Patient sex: M
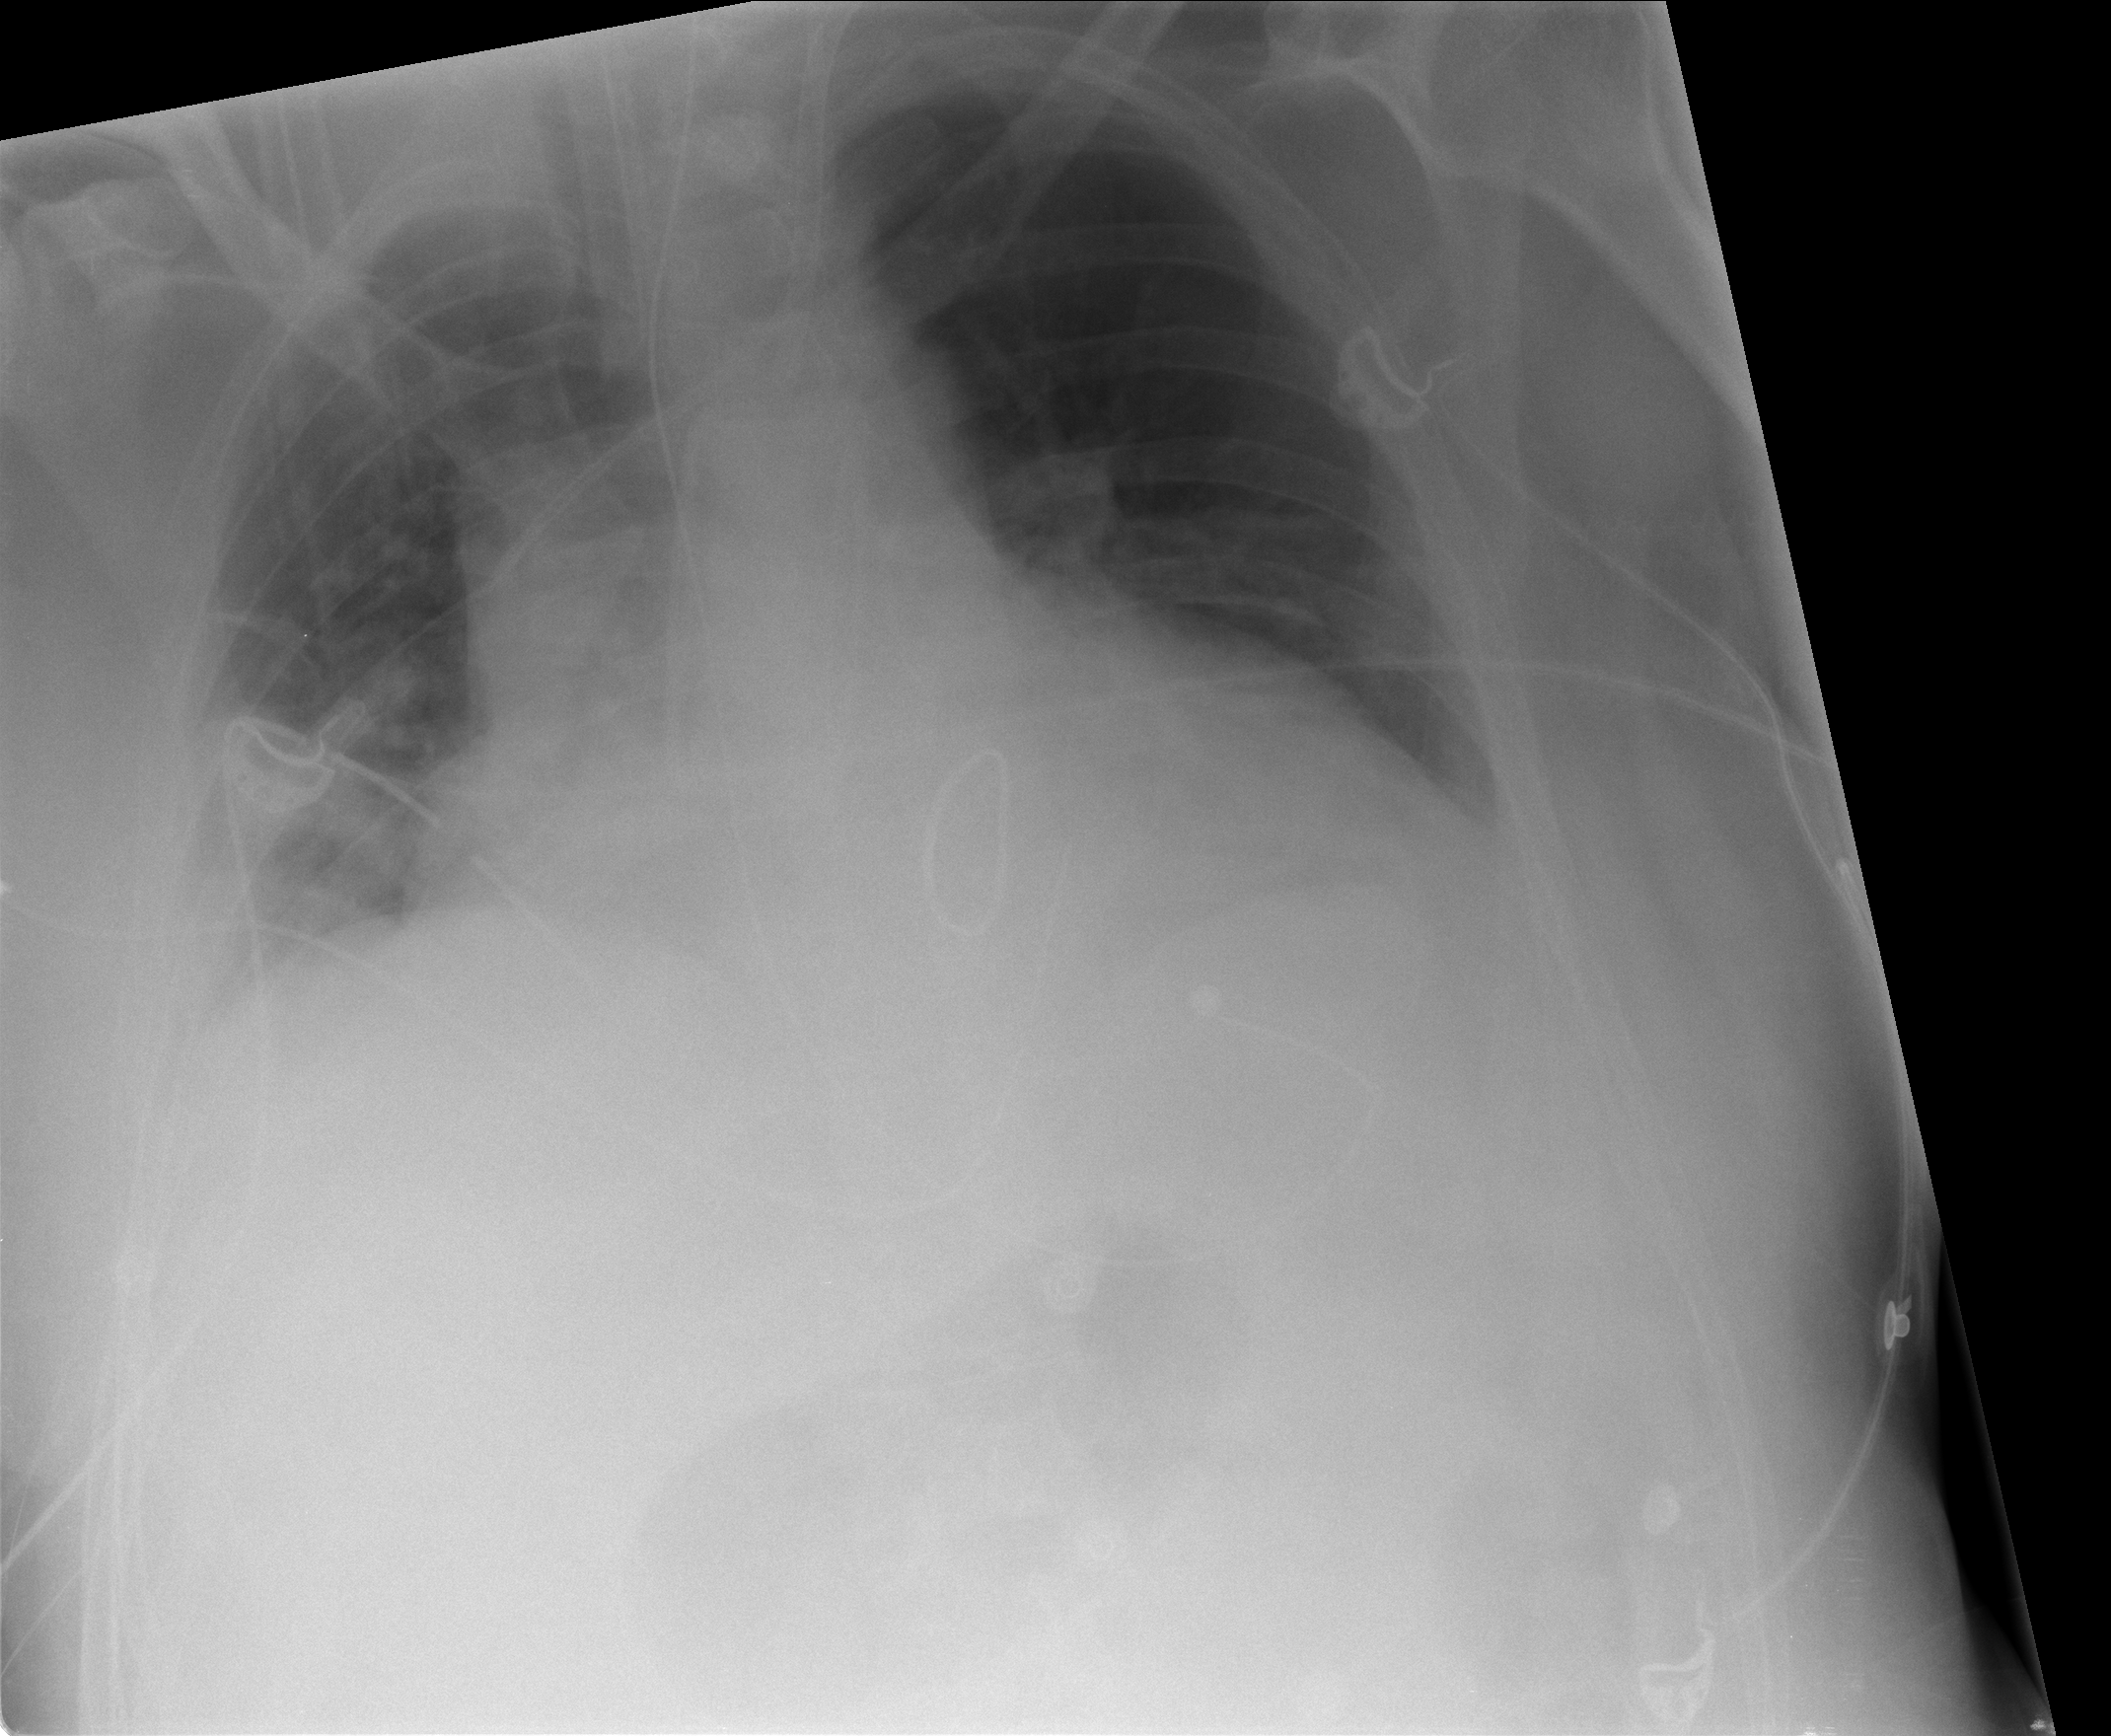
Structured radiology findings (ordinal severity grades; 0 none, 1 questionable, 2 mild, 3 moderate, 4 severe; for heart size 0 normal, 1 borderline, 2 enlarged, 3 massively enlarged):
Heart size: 2
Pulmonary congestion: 2
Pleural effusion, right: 2
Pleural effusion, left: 2
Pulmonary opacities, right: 0
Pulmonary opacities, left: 0
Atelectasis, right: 2
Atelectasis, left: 0